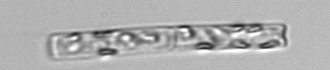
Label: Guinardia_delicatula